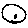
Label: moon